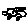
Label: car